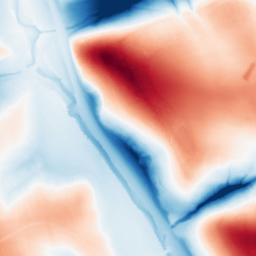
Category: classical
Decomposition family: gaussian_anisotropic
Decomposition parameters: sigma_x: 20
sigma_y: 50
Upsampling method: quartic
Upsampling parameters: scale: 8
Upsampling scale: 8